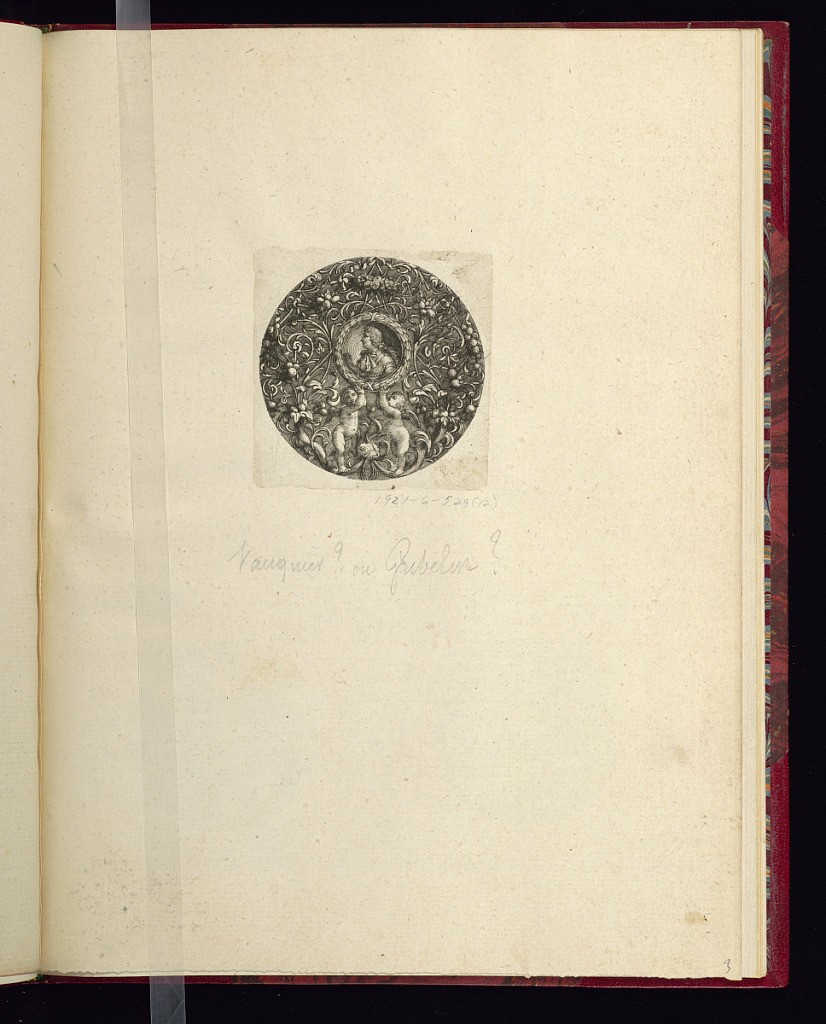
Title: Design for a Watchcase Lid or Medallion
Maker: Jacques Vauquer, French, 1621–1686
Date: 17th century
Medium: Engraving on laid paper
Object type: Print
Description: A small ornament print - a design for a medallion or lid of a circular watchcase - with a central profile portrait framed by a garland of laurel leaves and ribbon, supported by two winged putti below. The dense ornament features scrolling leaves, flowers, fruit, ribbons, and a dolphin.